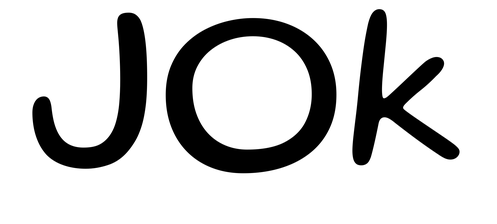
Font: Gluten_Light